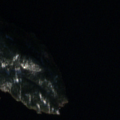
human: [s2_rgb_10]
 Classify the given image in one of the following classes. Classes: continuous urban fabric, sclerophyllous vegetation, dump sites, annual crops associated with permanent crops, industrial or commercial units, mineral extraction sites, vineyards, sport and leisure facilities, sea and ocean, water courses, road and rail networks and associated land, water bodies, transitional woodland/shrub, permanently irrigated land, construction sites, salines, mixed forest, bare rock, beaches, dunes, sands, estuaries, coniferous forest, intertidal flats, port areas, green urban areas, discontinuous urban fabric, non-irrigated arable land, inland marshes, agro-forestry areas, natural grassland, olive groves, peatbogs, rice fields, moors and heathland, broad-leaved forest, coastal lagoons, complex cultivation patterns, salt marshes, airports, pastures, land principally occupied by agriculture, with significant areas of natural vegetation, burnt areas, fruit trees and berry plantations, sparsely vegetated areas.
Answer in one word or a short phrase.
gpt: coniferous forest, water bodies